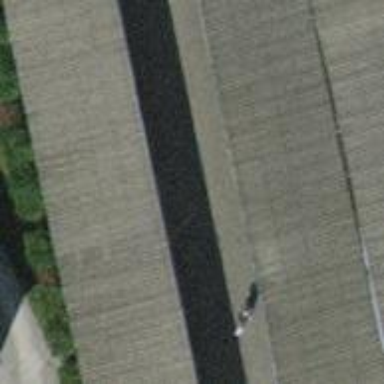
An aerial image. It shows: Group of garages.